Question: This is my DataBase Manager Class
'''
public class MyDbManager {
private String DB_NAME="MyDb";
private String TABLE="TableReg";
private int DB_VERSION=1;
//private String ID="id";
private String Fname="Fname";
private String Lname="Lname";
private String Email="Email";
private String Password="Password";
private String Language="Languages";
private String Gender ="gender";
private String Id="id";
private SQLiteDatabase sdb;
Context context;
public MyDbManager(Context context) {
// TODO Auto-generated constructor stub
this.context=context;
CustomSQLiteOpenHelper helper= new CustomSQLiteOpenHelper(context);
this.sdb=helper.getWritableDatabase();
}
public void insertValues(String fn,String ln, String em, String pwd)
{
ContentValues values=new ContentValues();
values.put(Fname, fn);
values.put(Lname, ln);
values.put(Email, em);
values.put(Password, pwd);
'''
// values.put(Language, lang);
// values.put(Gender, gen);
'''
sdb.insert(TABLE, null, values);
}
public ArrayList<Object> getRow(String email)
{
// create an array list to store data from the database row.
// I would recommend creating a JavaBean compliant object
// to store this data instead. That way you can ensure
// data types are correct.
ArrayList<Object> rowArray = new ArrayList<Object>();
Cursor cursor;
try
{
cursor = sdb.query
(
TABLE,
new String[]{Id,Fname,Lname,Email,Password},
Email + "=" + email,
null, null, null, null, null
);
// move the pointer to position zero in the cursor.
cursor.moveToFirst();
// if there is data available after the cursor's pointer, add
// it to the ArrayList that will be returned by the method.
if (!cursor.isAfterLast())
{
do
{
rowArray.add(cursor.getLong(0));
rowArray.add(cursor.getString(1));
rowArray.add(cursor.getString(2));
rowArray.add(cursor.getString(3));
rowArray.add(cursor.getString(4));
}
while (cursor.moveToNext());
}
// let java know that you are through with the cursor.
cursor.close();
}
catch (SQLException e)
{
Log.e("DB ERROR", e.toString());
e.printStackTrace();
}
// return the ArrayList containing the given row from the database.
return rowArray;
}
private class CustomSQLiteOpenHelper extends SQLiteOpenHelper
{
public CustomSQLiteOpenHelper(Context context)
{
super(context,DB_NAME,null,DB_VERSION);
}
@Override
public void onCreate(SQLiteDatabase db)
{
String newTableQueryString = " create table " +
TABLE +
" (" +
Id + " integer primary key autoincrement not null," +
Fname + " text," +
Lname + " text," +
Email + " text," +
Password + " text" +
");";
db.execSQL(newTableQueryString);
}
@Override
public void onUpgrade(SQLiteDatabase db, int oldVersion, int newVersion)
{
//
}
}
'''
}
The Activity where I tried to retrieve the row:
'''
public class Login extends Activity {
MyDbManager dbm;
EditText ed_em,ed_ps;
Button btn_sgn_in;
protected void onCreate(Bundle savedInstanceState) {
// TODO Auto-generated method stub
super.onCreate(savedInstanceState);
setContentView(R.layout.login);
dbm=new MyDbManager(this);
setupviews();
btn_sgn_in.setOnClickListener(new OnClickListener() {
@Override
public void onClick(View v) {
// TODO Auto-generated method stub
retrieveRow();
}
});
}
public void retrieveRow()
{
String Email=ed_em.getText().toString();
ArrayList<Object> row;
row=dbm.getRow(Email);
String r1=(String)row.get(3);
Toast.makeText(getBaseContext(), r1, Toast.LENGTH_LONG).show();
}
public void setupviews()
{
ed_em=(EditText)findViewById(R.id.ed_email_ver);
ed_ps=(EditText)findViewById(R.id.ed_pass_ver);
btn_sgn_in=(Button)findViewById(R.id.btn_sgn_in);
}
'''
}
I was trying to retrieve a row from the database and I got the error.. Please help me. I'm new to Android.
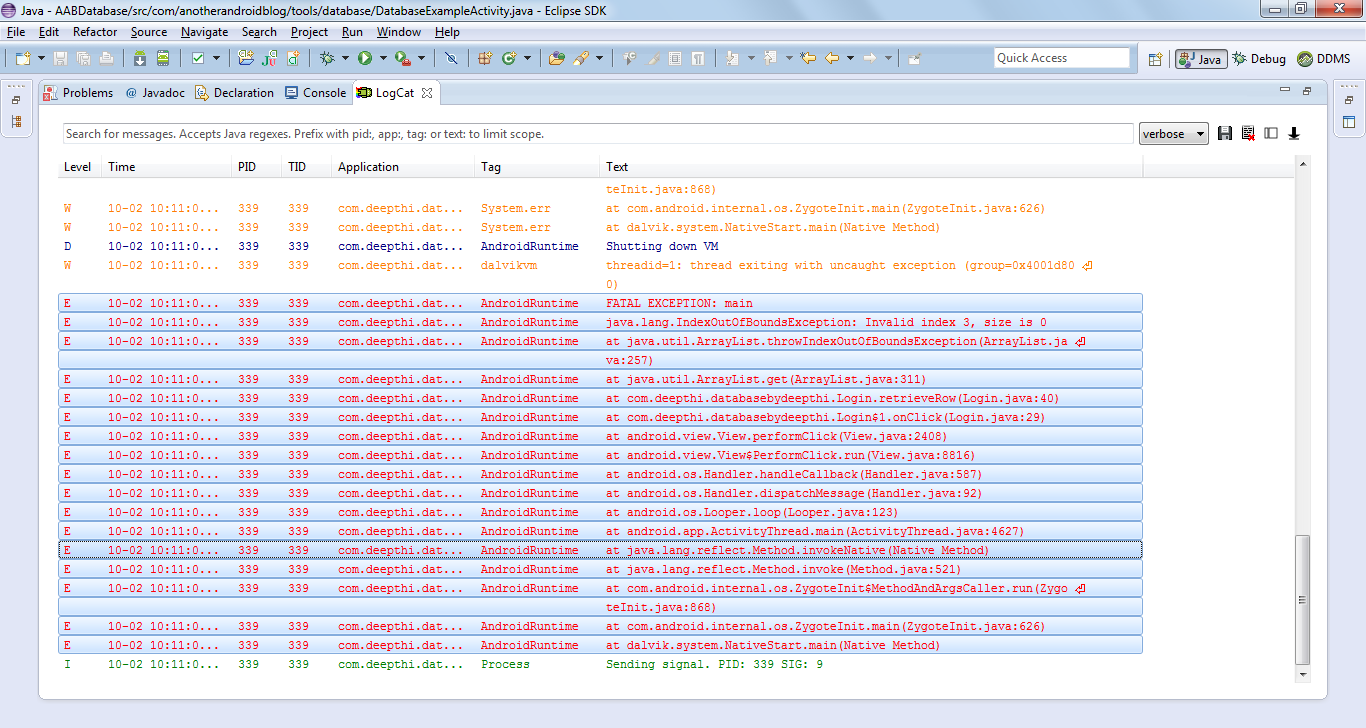
Answer: check the size of arraylist first in If condition
'''
if(arraylist.size()>3)
{
//use arraylist here
}
'''
and change your method in dbhelper to
'''
public ArrayList<Object> getRow(String email)
{
// create an array list to store data from the database row.
// I would recommend creating a JavaBean compliant object
// to store this data instead. That way you can ensure
// data types are correct.
ArrayList<Object> rowArray = new ArrayList<Object>();
Cursor cursor;
try
{
Cursor cursor = this.db.query(TABLE, new String[] { "Id,Fname,Lname,Email,Password" },
"Email = "" + email +"" " , null, null, null,null);
if (cursor.moveToFirst()) {
do {
rowArray.add(cursor.getLong(0));
rowArray.add(cursor.getString(1));
rowArray.add(cursor.getString(2));
rowArray.add(cursor.getString(3));
rowArray.add(cursor.getString(4));
} while (cursor.moveToNext());
}
if (cursor != null && !cursor.isClosed()) {
cursor.close();
}
}
catch (SQLException e)
{
Log.e("DB ERROR", e.toString());
e.printStackTrace();
}
// return the ArrayList containing the given row from the database.
return rowArray;
}
'''